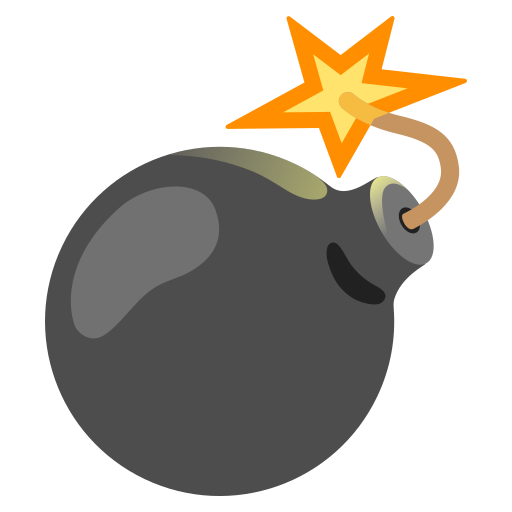
Emoji: 💣